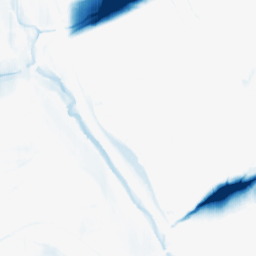
Category: morphological
Decomposition family: morphological_ellipse
Decomposition parameters: operation: closing
width: 50
height: 5
Upsampling method: sinc_hamming
Upsampling parameters: scale: 4
kernel_size: 16
Upsampling scale: 4